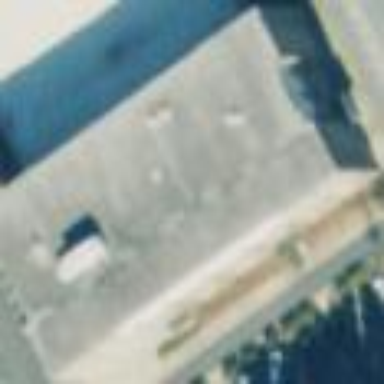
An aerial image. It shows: Building with flat roof.